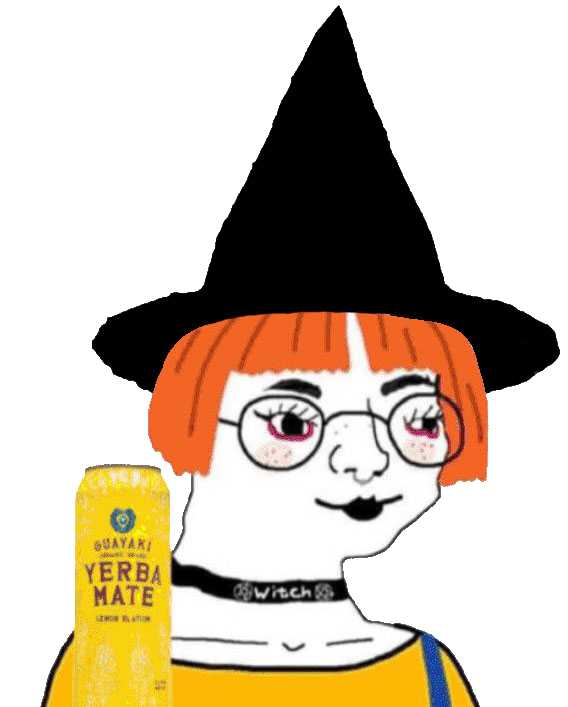
Label: 5_Arthoe